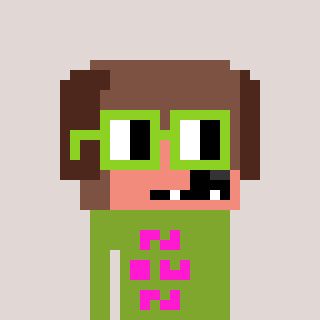
a pixel art character with square light green glasses, a dog-shaped head and a slimegreen-colored body on a warm background